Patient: sex M, age 66
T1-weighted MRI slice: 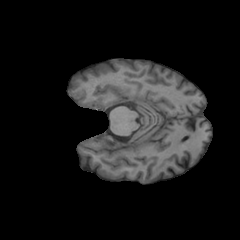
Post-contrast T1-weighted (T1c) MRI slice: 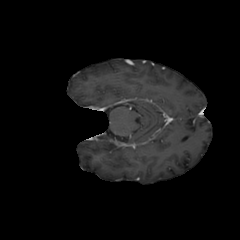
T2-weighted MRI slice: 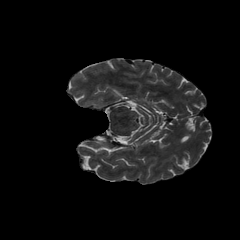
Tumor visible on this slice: yes
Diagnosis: Astrocytoma, IDH-wildtype
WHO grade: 2